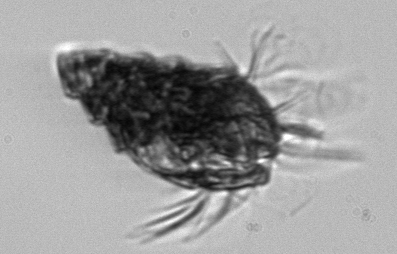
Label: Laboea_strobila